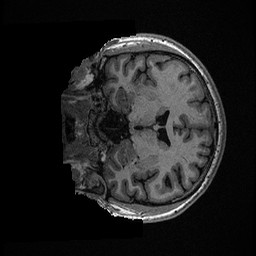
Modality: T1w
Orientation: coronal
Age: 32
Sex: male
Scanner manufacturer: ge
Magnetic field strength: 3 T
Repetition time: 0.006952 s
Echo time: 0.00292 s